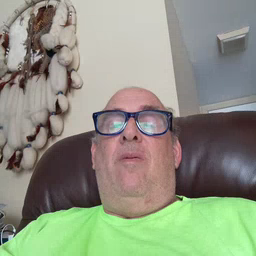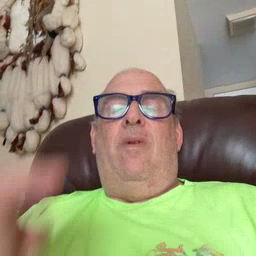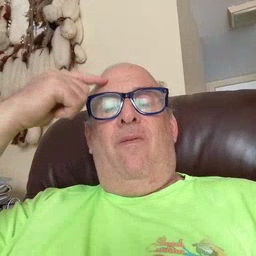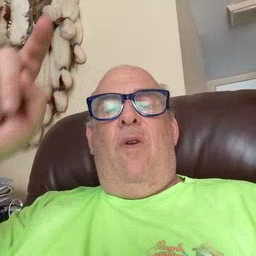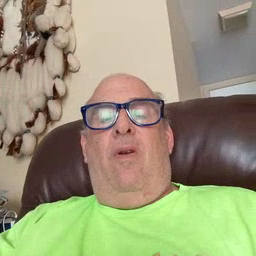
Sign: for